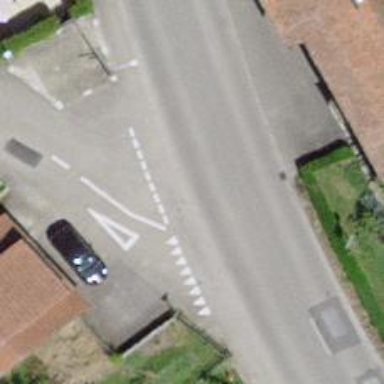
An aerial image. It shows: Road with "give way" sign.